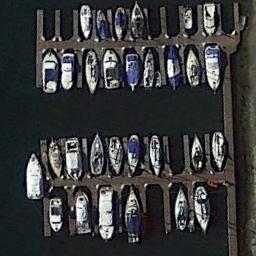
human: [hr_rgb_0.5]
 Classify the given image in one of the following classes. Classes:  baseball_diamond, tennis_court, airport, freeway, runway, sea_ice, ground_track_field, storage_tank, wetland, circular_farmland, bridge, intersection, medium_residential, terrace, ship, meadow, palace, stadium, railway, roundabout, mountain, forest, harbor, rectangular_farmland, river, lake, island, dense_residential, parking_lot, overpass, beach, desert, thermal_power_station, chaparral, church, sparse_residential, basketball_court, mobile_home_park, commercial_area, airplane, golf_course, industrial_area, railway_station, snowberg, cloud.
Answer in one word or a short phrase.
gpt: harbor